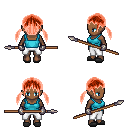
a pixel art fantasy rpg character, female body template, human, dark skin, teal pirate shirt, white pants, red twin-tailed hairstyle, metal gloves, gray slippers, spear, four views (front, back, left, right), 2x2 character sprite sheet, small pixel art, hard edges, no anti-aliasing